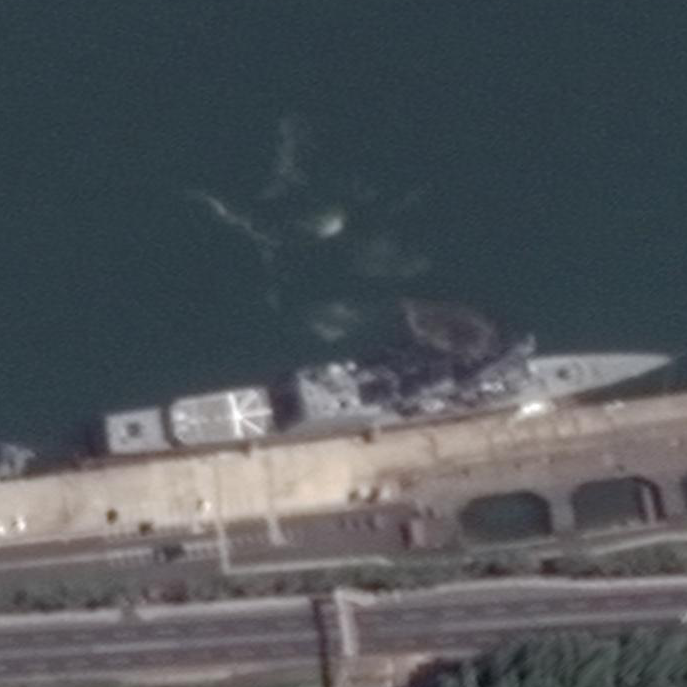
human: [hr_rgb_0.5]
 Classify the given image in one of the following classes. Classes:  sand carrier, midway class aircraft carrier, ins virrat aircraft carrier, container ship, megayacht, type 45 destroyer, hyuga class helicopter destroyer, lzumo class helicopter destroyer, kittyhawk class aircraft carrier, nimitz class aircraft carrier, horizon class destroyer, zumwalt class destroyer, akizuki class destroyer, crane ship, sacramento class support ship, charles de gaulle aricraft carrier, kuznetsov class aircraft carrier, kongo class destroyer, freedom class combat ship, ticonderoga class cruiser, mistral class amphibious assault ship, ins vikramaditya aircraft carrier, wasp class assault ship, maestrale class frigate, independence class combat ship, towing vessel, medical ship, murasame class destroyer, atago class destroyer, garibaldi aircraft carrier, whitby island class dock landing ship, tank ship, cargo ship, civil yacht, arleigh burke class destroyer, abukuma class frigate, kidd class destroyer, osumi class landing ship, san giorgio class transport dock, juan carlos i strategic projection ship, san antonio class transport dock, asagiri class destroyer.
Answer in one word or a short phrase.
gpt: Abukuma class frigate